Current action and preconditions to check: trajectory_clear

Your task: For each precondition in the list above, predict whether it will hold at this action.

Consider the current scene as observed from the mobile robot's camera, and analyze the predicted future states of all dynamic agents (e.g., people, animals, vehicles, or any moving entities) within the NEXT SECOND.

IMPORTANT: Only answer "very likely" if you are absolutely certain—based on strong, clear evidence—that a dynamic agent will violate the precondition in the predicted future state. Do NOT answer "very likely" for unlikely, ambiguous, or low-probability risks.

Ask yourself for each precondition: Is there a high probability, with clear and convincing evidence, that the predicted future states of any dynamic agent will interfere with the predicted future state of the currently executing action within the NEXT SECOND, causing that precondition to fail?

Assess the risk level based on these predictions. Use "likely" or "very likely" if motions create a clear risk of interference.

Use "neutral" or "improbable" if agents are nearby but their predicted paths are clearly diverging or non-conflicting.

Failure Risk Categories: "very improbable", "improbable", "neutral", "likely", "very likely"

Answer Format: Output ONLY the probability_of_failure value from these categories: "very improbable", "improbable", "neutral", "likely", "very likely"

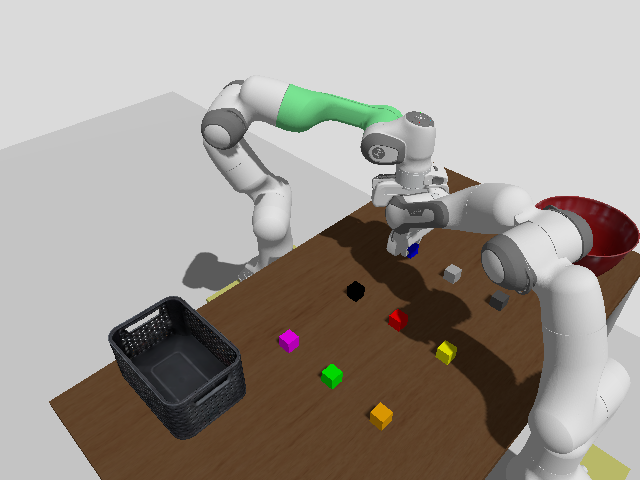

Answer: very likely